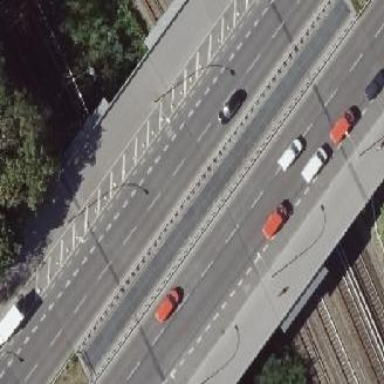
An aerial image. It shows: Bridge with beam structure.